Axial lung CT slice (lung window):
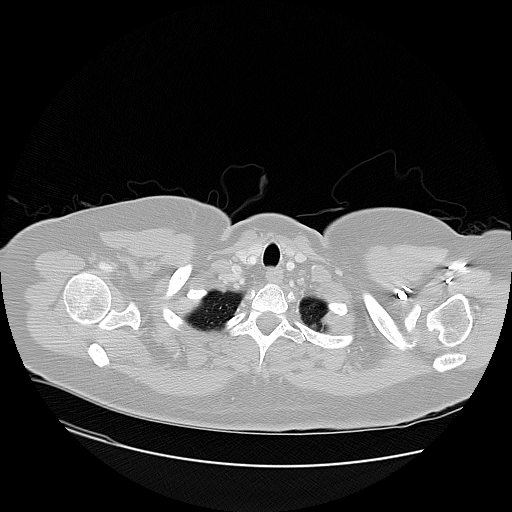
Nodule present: no